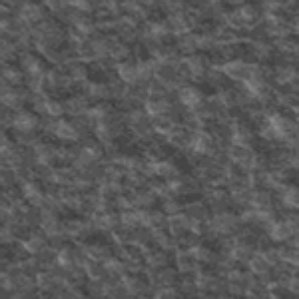
Label: frost